Question: Is there any difference between two of them? And which one is best practice?

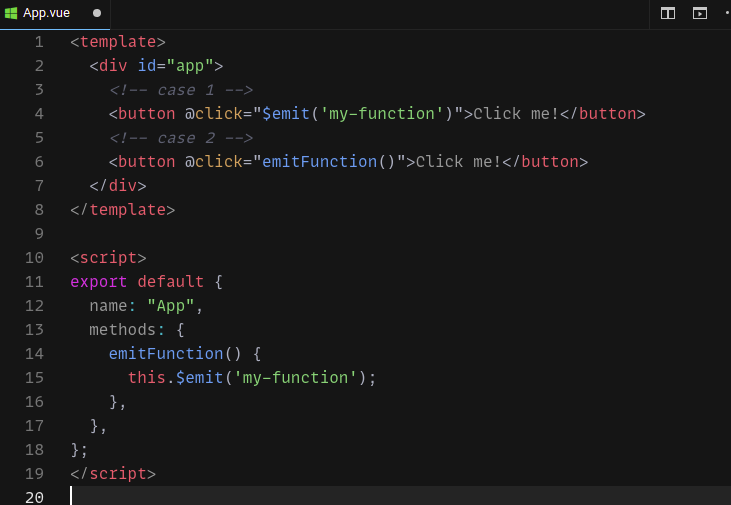
Answer: No, there is no difference between them, both of them do the same thing, they emit an event to the parent component.
As for which one is the best practice, I would say the second one, because it is more customisable, looks simpler, and if you name your function better, like 'emitFormSubmitted', or something similar it reads way more easier.
Also the second option leaves possibility to do some actions before emitting, like checking validity, changing state, etc.